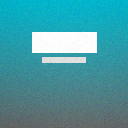
Screen state: on